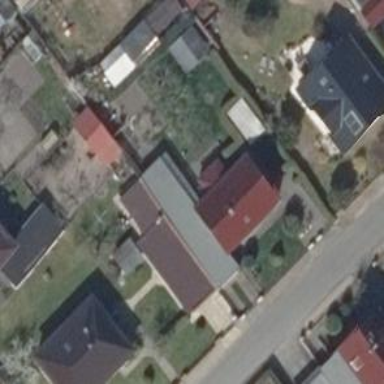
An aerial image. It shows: Garage.